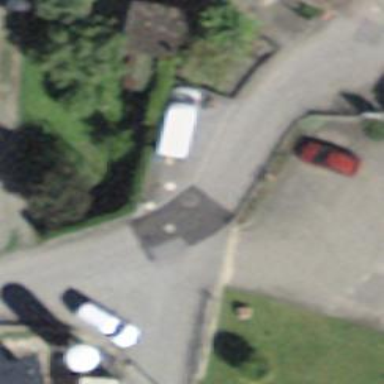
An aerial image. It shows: Asphalt road in residential area.